Interaction volume radius: 5 \u00c5
Interaction volume height: 10 \u00c5
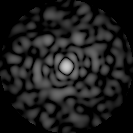
Disorder parameter: 0.8625